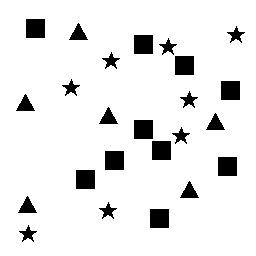
Squares: 10
Triangles: 6
Stars: 8
Total shapes: 24